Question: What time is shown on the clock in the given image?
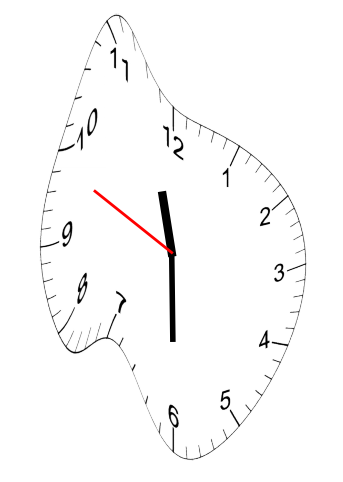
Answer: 11:29:49